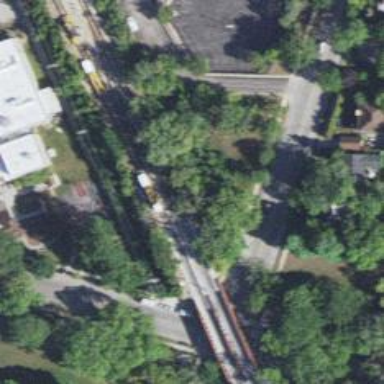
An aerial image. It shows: Railroad crossover.